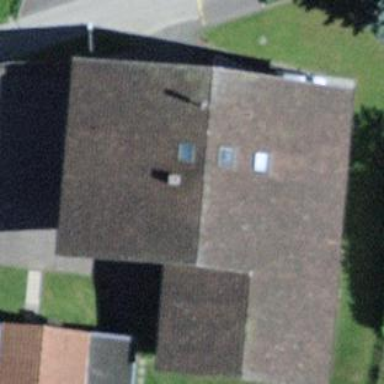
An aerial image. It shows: School building.